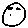
Label: moon